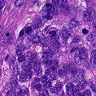
Metastatic tissue present: yes